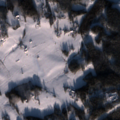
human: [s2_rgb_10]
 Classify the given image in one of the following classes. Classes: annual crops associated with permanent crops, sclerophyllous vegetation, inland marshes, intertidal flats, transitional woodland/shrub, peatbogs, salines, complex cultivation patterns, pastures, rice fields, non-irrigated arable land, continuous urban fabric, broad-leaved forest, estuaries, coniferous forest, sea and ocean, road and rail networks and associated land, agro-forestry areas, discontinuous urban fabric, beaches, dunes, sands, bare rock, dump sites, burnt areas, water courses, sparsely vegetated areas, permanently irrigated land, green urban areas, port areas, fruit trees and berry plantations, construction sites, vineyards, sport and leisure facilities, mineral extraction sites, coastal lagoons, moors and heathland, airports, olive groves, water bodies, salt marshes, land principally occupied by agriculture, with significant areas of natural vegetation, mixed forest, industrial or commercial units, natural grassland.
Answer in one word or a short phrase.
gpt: non-irrigated arable land, land principally occupied by agriculture, with significant areas of natural vegetation, coniferous forest, transitional woodland/shrub